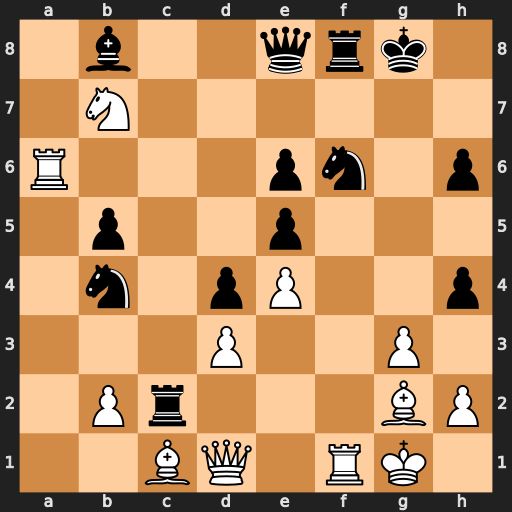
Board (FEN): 1b2qrk1/1N6/R3pn1p/1p2p3/1n1pP2p/3P2P1/1Pr3BP/2BQ1RK1
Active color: w
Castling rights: -
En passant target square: -
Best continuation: Bxh6 hxg3 hxg3 Qg6 Bxf8